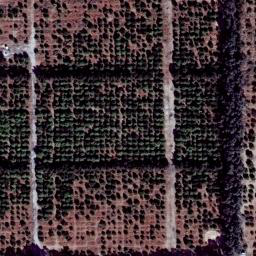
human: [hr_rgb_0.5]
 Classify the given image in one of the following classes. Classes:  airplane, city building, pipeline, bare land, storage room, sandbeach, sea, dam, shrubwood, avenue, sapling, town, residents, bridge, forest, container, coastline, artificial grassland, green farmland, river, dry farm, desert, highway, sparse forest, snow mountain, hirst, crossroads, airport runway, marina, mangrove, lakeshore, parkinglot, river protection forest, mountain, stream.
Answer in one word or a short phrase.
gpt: dry farm